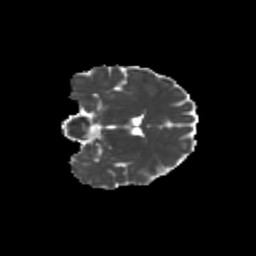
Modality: MD
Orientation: coronal
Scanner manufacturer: siemens
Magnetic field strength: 3 T
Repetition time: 9.2 s
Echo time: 0.084 s